【题型】填空题　【知识点】平面几何　【难度】medium
如图，在 \( \text{Rt}\triangle ABC \) 中，\(\angle ACB = 90^\circ\)，\(AC = 3\)，\(BC = 4\)，\(CD \perp AB\)，垂足为 \(D\)，\(E\) 为 \(BC\) 的中点，\(AE\) 与 \(CD\) 交于点 \(F\)，则 \(DF\) 的长为 \(\boldsymbol{\frac{54}{85}}\).

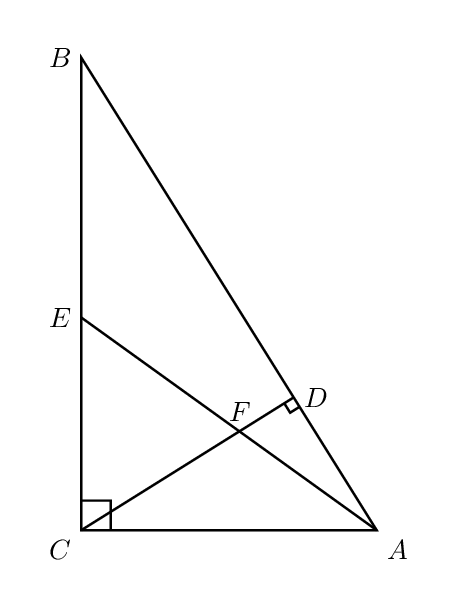
【解答】
【分析】如图，过点 \(F\) 作 \(FH \perp AC\) 于 \(H\). 首先证明 \(FH:AH = 2:3\)，设 \(FH = 2k\)，\(AH = 3k\)，根据 \(\tan \angle FCH = \frac{FH}{CH} = \frac{AD}{CD}\)，构建方程求解即可.

【解答】解：如图，过点 \(F\) 作 \(FH \perp AC\) 于 \(H\).

在 \( \text{Rt}\triangle ABC \) 中，\(\angle ACB = 90^\circ\)，\(AC = 3\)，\(BC = 4\),

\(
\therefore AB = \sqrt{BC^2 + AC^2} = \sqrt{4^2 + 3^2} = 5,
\)

\(
\because CD \perp AB,
\)

\(
\therefore S_{\triangle ABC} = \frac{1}{2} \cdot AC \cdot BC = \frac{1}{2} \cdot AB \cdot CD,
\)

\(
\therefore CD = \frac{12}{5},\ AD = \sqrt{AC^2 - CD^2} = \sqrt{3^2 - \left(\frac{12}{5}\right)^2} = \frac{9}{5},
\)

\(
\because FH \parallel EC,
\)

\(
\therefore \frac{FH}{EC} = \frac{AH}{AC},
\)

\(
\because EC = EB = 2,
\)

\(
\therefore \frac{FH}{2} = \frac{AH}{3},
\) 设 \(FH = 2k\)，\(AH = 3k\)，\(CH = 3 - 3k\),

\(
\because \tan \angle FCH = \frac{FH}{CH} = \frac{AD}{CD},
\)

\(
\therefore \frac{2k}{3 - 3k} = \frac{\frac{9}{5}}{\frac{12}{5}},
\)

\(
\therefore k = \frac{9}{17},
\)

\(
\therefore FH = \frac{18}{17},\ CH = 3 - \frac{27}{17} = \frac{24}{17},
\)

\(
\therefore CF = \sqrt{CH^2 + FH^2} = \sqrt{\left(\frac{18}{17}\right)^2 + \left(\frac{24}{17}\right)^2} = \frac{30}{17},
\)

\(
\therefore DF = \frac{12}{5} - \frac{30}{17} = \frac{54}{85}.
\)

解法二：过 \(E\) 作 \(EM \perp AB\)，利用平行线等分线段解决问题.

故答案为: \(\frac{54}{85}\).
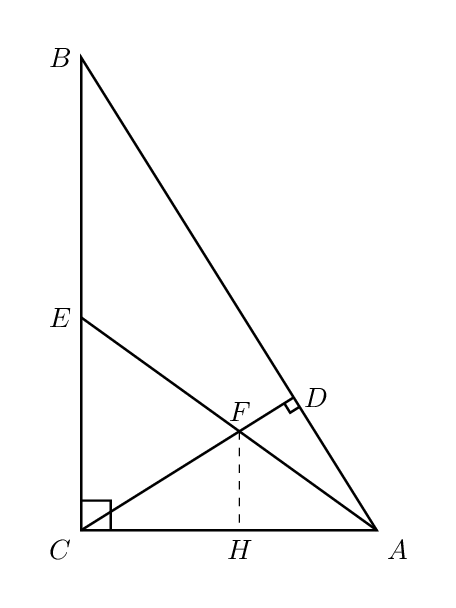